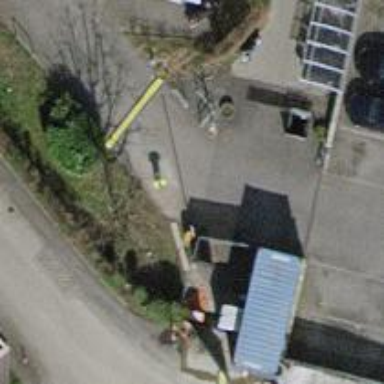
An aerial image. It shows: Lift gate barrier.